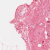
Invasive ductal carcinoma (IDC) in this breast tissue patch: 0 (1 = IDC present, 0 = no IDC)